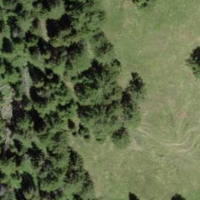
EUNIS habitat code: 23
Species observed at this site:
Chamaenerion angustifolium